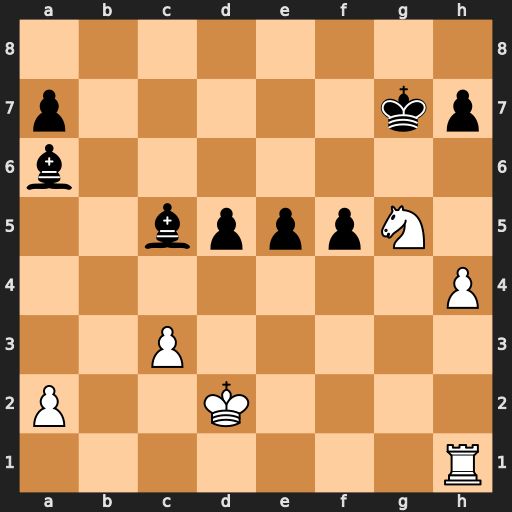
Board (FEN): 8/p5kp/b7/2bpppN1/7P/2P5/P2K4/7R
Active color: w
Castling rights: -
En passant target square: -
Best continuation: Ne6+ Kf6 Nxc5